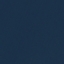
Land use / land cover: SeaLake